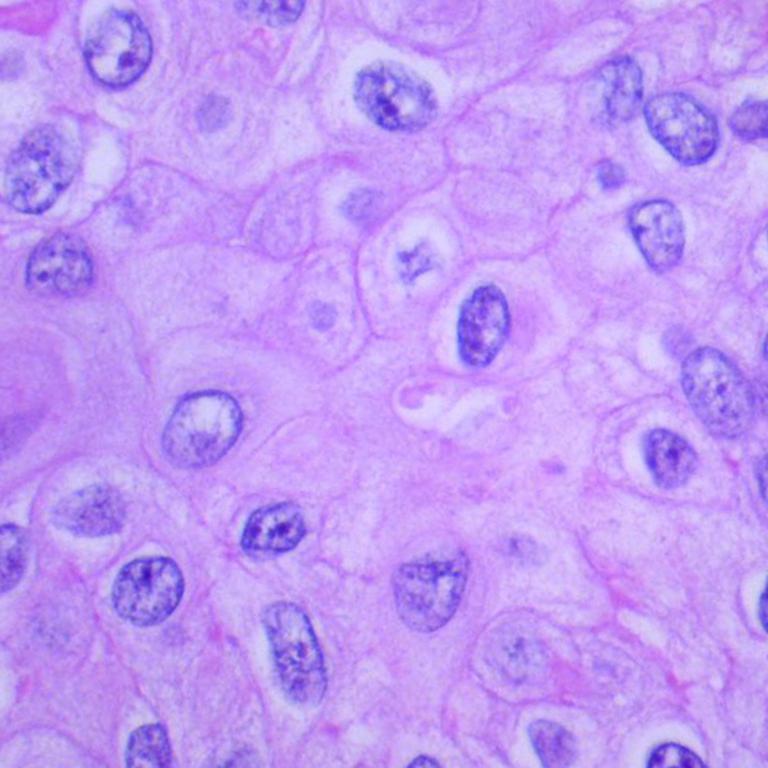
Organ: lung
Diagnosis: squamous carcinomas